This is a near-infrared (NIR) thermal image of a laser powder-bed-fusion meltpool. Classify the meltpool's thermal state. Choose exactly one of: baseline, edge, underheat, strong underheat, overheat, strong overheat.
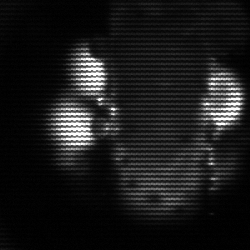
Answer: strong underheat